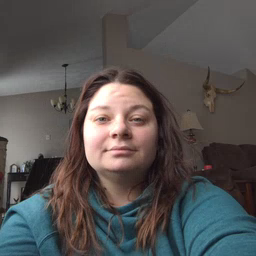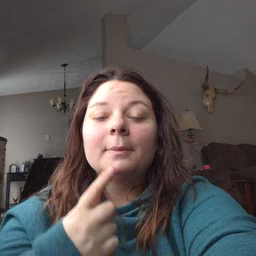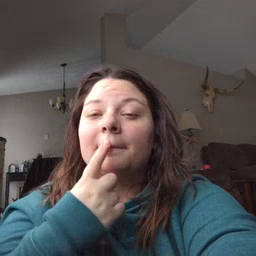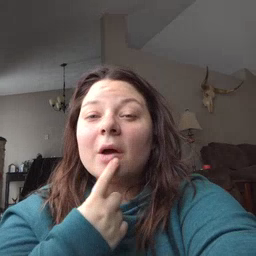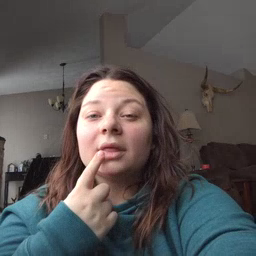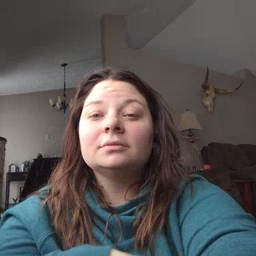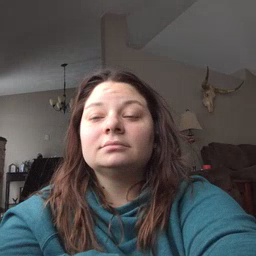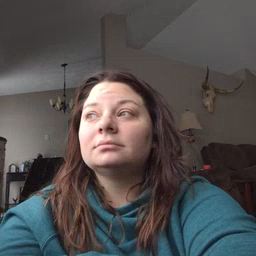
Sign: mouth